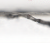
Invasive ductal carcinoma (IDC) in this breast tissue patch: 0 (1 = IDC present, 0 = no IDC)